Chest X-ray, PA view. Patient: 55 years old, sex M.
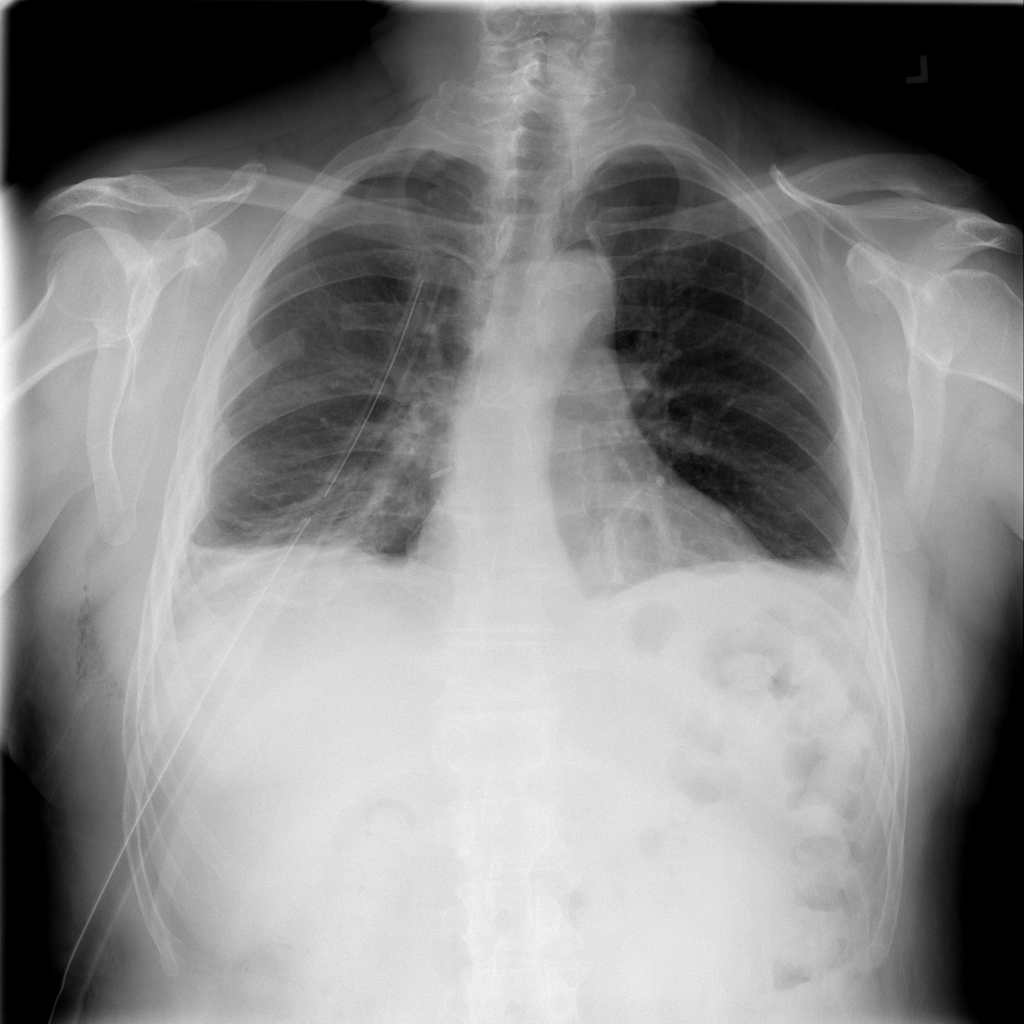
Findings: Effusion, Infiltration, Pneumothorax